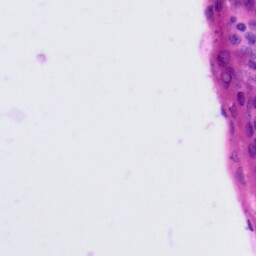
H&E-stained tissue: Tonsil